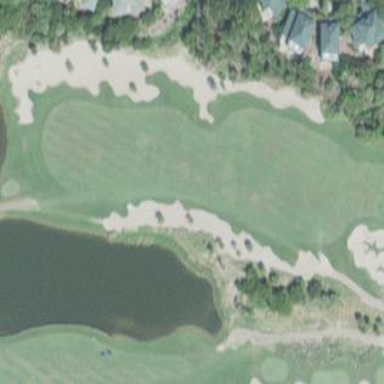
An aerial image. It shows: Grassy area designated as golf fairway.